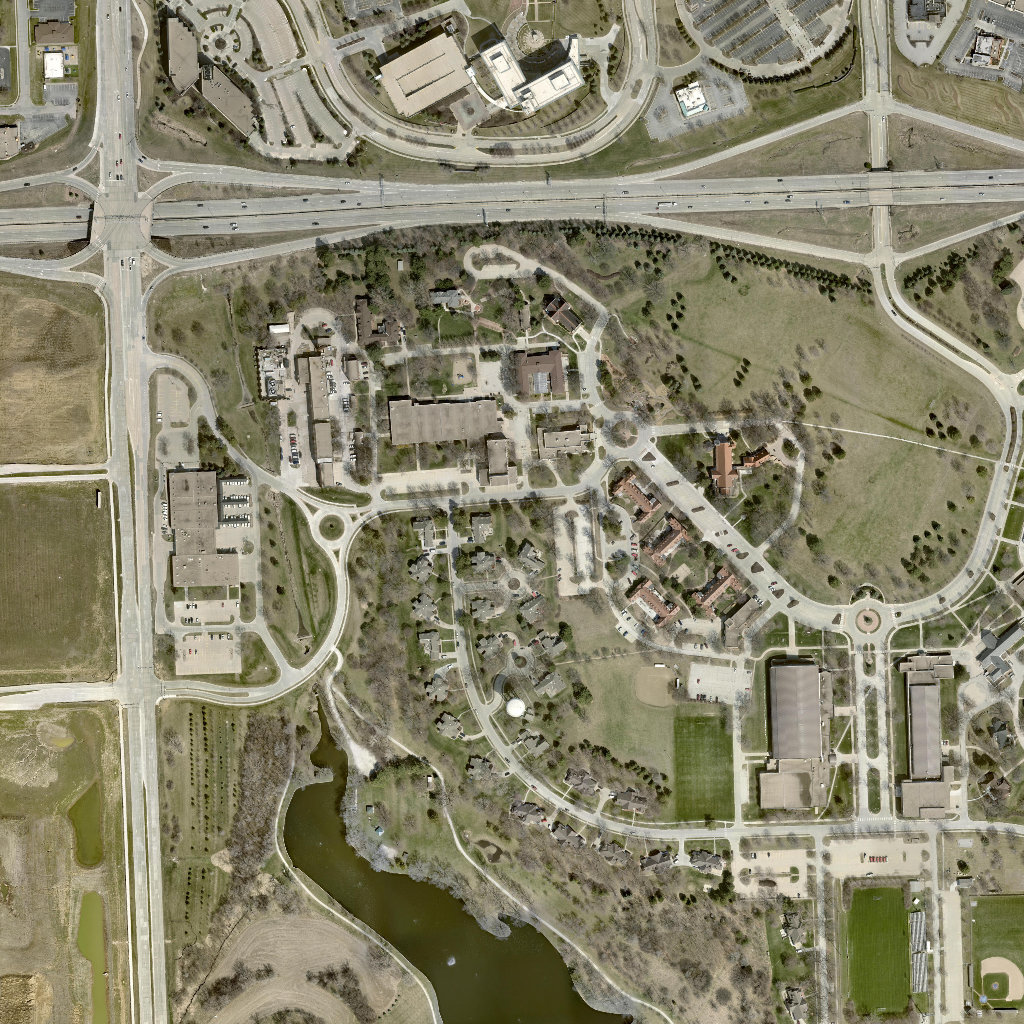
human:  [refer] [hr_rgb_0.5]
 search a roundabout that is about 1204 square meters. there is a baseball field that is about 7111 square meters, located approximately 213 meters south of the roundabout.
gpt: <box>[[58, 40, 63, 44, 0]]</box>

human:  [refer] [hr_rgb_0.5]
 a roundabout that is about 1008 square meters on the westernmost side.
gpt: <box>[[30, 49, 34, 53, 0]]</box>

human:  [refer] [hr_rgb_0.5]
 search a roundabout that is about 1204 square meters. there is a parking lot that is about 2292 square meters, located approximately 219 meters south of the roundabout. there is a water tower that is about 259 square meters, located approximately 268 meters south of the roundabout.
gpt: <box>[[58, 40, 63, 44, 0]]</box>